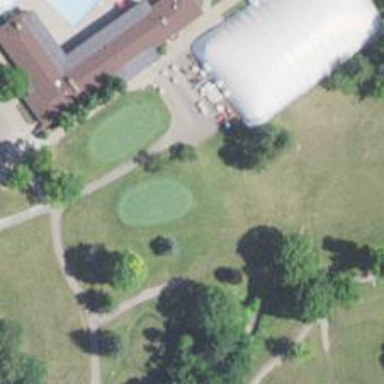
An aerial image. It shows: View of golf hole.